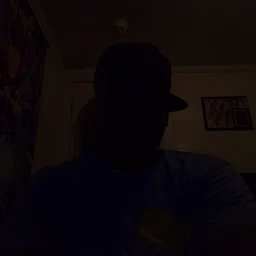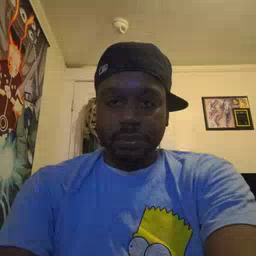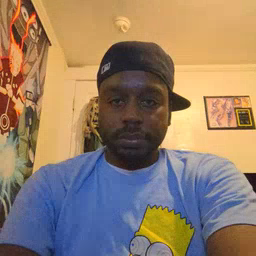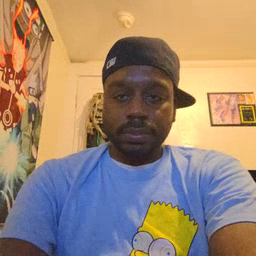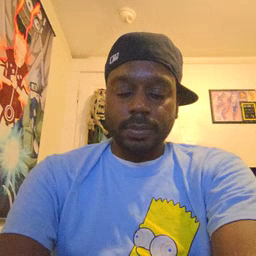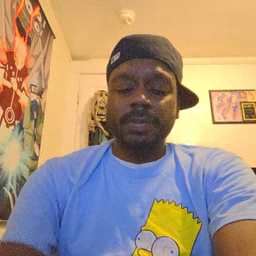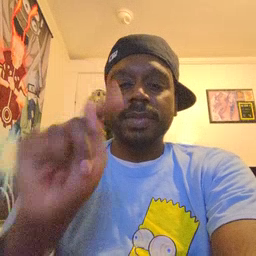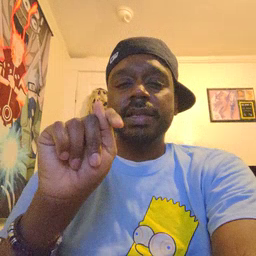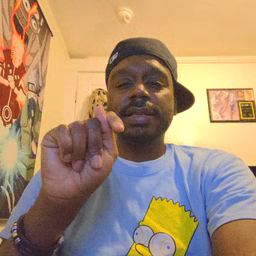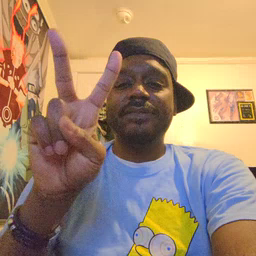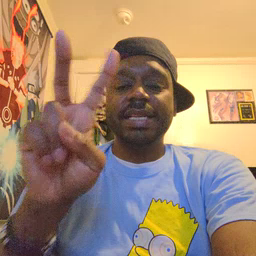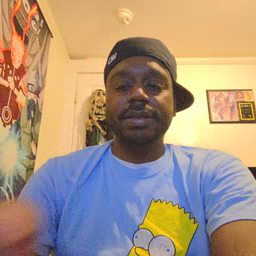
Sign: TV